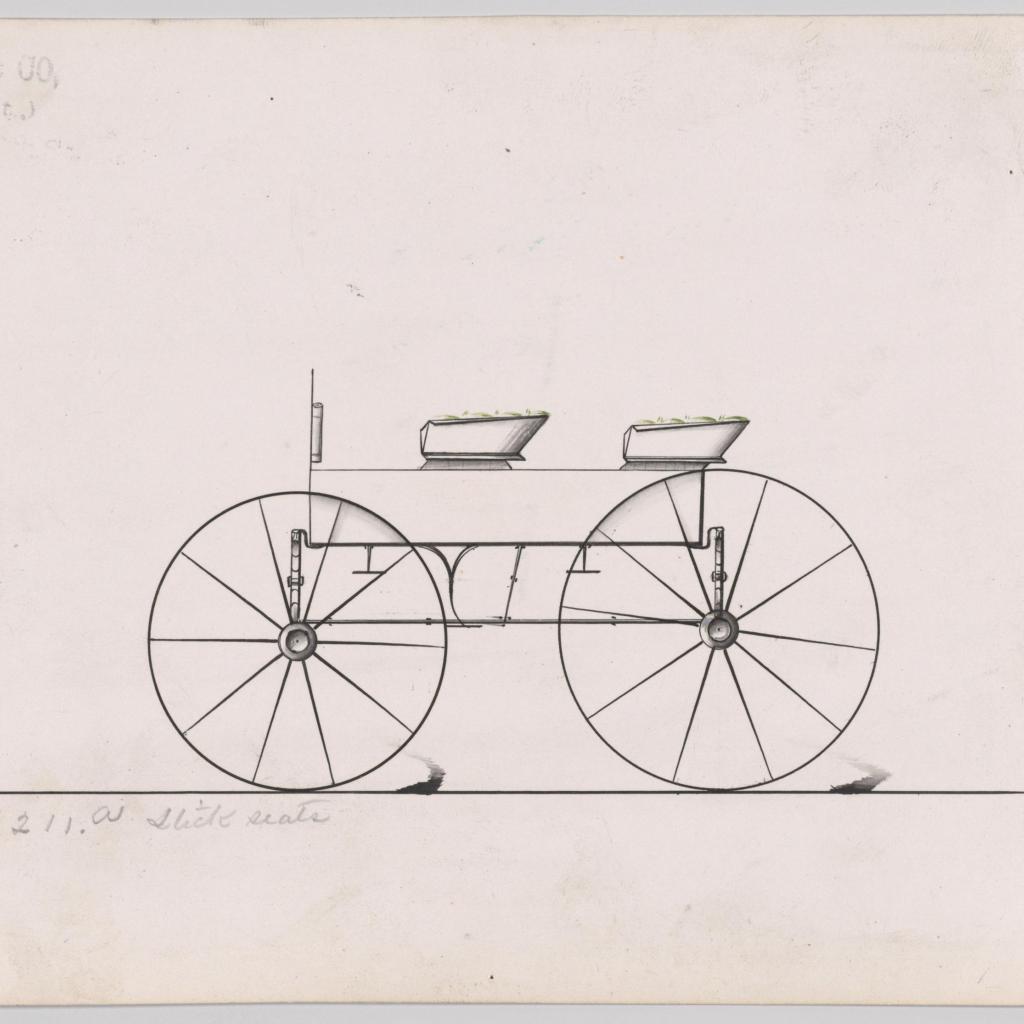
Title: Design for 4 seat Phaeton, no top, no. 3211
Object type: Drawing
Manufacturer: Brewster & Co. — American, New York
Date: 1876
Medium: Pen and black ink, watercolor and gouache
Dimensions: Sheet: 6 x 9 in. (15.2 x 22.9 cm)
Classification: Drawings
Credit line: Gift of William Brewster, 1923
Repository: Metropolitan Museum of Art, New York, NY